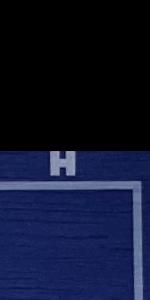
Label: Empty